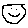
Label: smiley face